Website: home-depot
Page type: cart
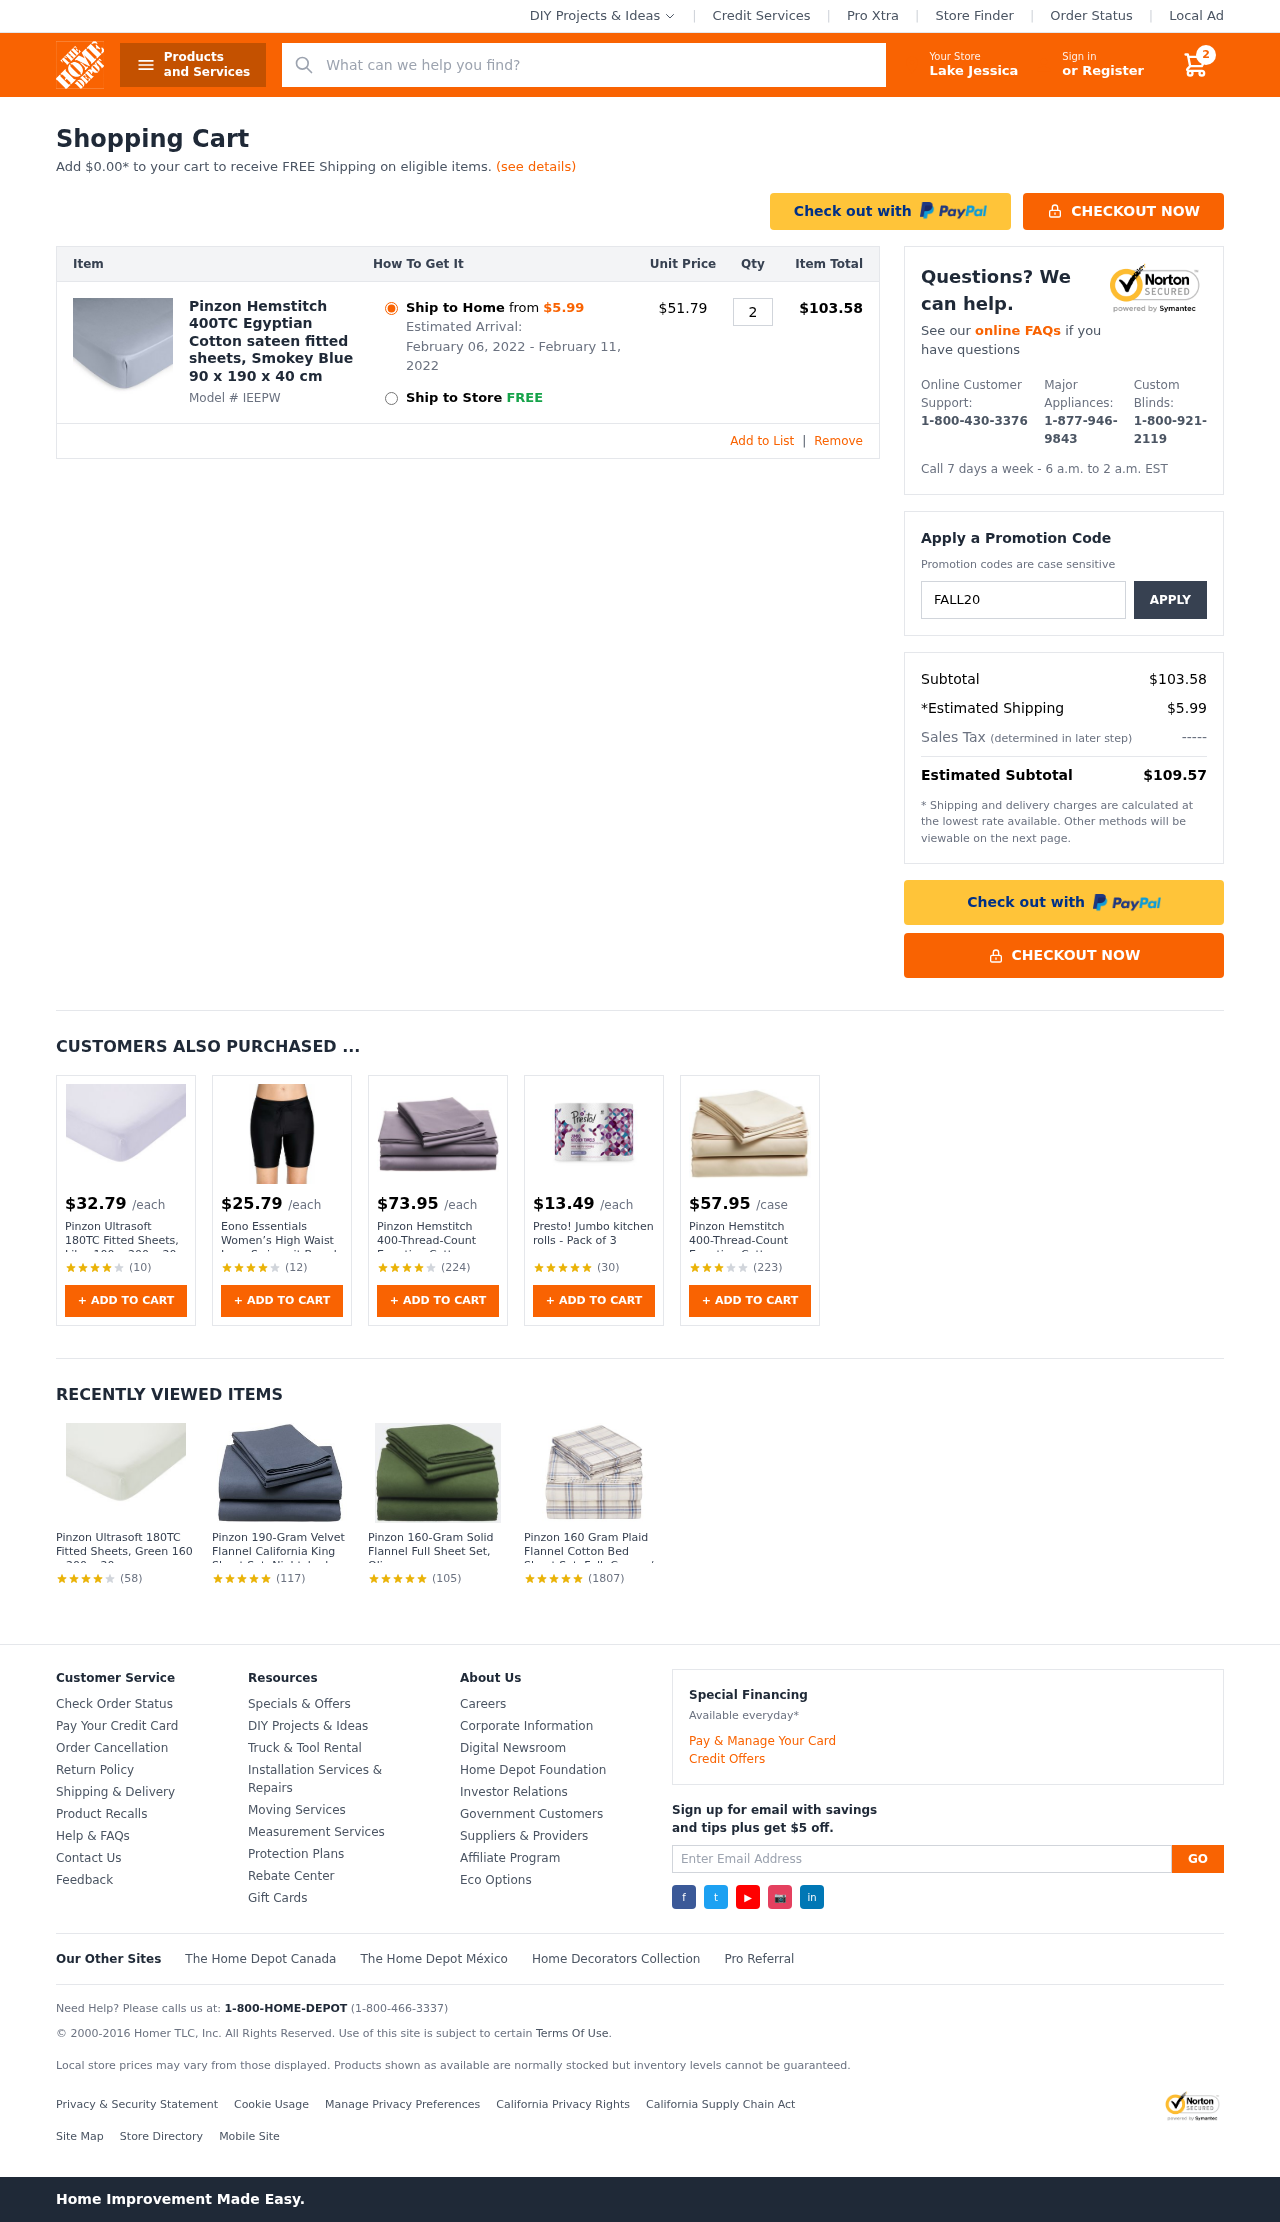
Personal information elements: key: PII_CITY
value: Lake Jessica
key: PII_PROMO_CODE
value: FALL20
Product elements: key: PRODUCT1_NAME
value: Pinzon Hemstitch 400TC Egyptian Cotton sateen fitted sheets, Smokey Blue 90 x 190 x 40 cm
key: PRODUCT1_PRICE
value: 51.79
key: PRODUCT1_QUANTITY
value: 2
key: PRODUCT2_PRICE
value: $32.79
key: PRODUCT2_NAME
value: Pinzon Ultrasoft 180TC Fitted Sheets, Lilac 100 x 200 x 20 cm
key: PRODUCT2_NUM_RATINGS
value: (10)
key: PRODUCT3_PRICE
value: $25.79
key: PRODUCT3_NAME
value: Eono Essentials Women’s High Waist Long Swimsuit Board Shorts/Beach Bottoms
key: PRODUCT3_NUM_RATINGS
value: (12)
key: PRODUCT4_PRICE
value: $73.95
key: PRODUCT4_NAME
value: Pinzon Hemstitch 400-Thread-Count Egyptian Cotton Sateen Twin Sheet Set, Plum
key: PRODUCT4_NUM_RATINGS
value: (224)
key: PRODUCT5_PRICE
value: $13.49
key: PRODUCT5_NAME
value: Presto! Jumbo kitchen rolls - Pack of 3
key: PRODUCT5_NUM_RATINGS
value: (30)
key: PRODUCT6_PRICE
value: $57.95
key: PRODUCT6_NAME
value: Pinzon Hemstitch 400-Thread-Count Egyptian Cotton Sateen Sheet Set - California King, Maize
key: PRODUCT6_NUM_RATINGS
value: (223)
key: PRODUCT7_NAME
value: Pinzon Ultrasoft 180TC Fitted Sheets, Green 160 x 200 x 20 cm
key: PRODUCT7_NUM_RATINGS
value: (58)
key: PRODUCT8_NAME
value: Pinzon 190-Gram Velvet Flannel California King Sheet Set, Nightshadow Blue
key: PRODUCT8_NUM_RATINGS
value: (117)
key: PRODUCT9_NAME
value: Pinzon 160-Gram Solid Flannel Full Sheet Set, Olive
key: PRODUCT9_NUM_RATINGS
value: (105)
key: PRODUCT10_NAME
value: Pinzon 160 Gram Plaid Flannel Cotton Bed Sheet Set, Full, Cream / Blue Stripe Plaid
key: PRODUCT10_NUM_RATINGS
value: (1807)
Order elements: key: ORDER_NUM_ITEMS
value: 2
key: AMOUNT_TO_FREE_SHIPPING
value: $0.00
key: ORDER_SHIPPING_DATE
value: February 06, 2022
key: ORDER_DELIVERY_DATE
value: February 11, 2022
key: ORDER_ITEM_TOTAL
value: $103.58
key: ORDER_SUBTOTAL
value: $103.58
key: ORDER_SHIPPING_COST
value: $5.99
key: ORDER_TOTAL
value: $109.57
Search elements: key: HEADER_SEARCH
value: What can we help you find?